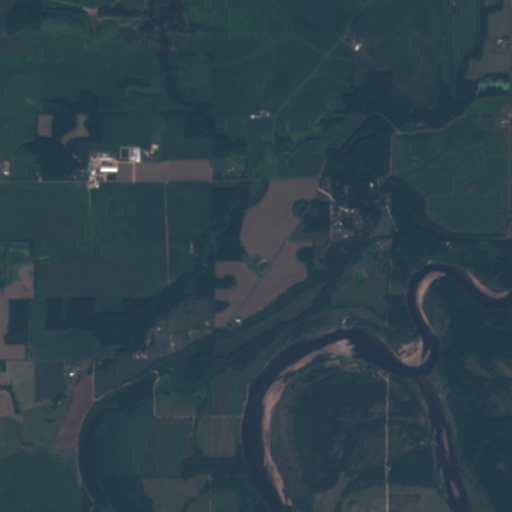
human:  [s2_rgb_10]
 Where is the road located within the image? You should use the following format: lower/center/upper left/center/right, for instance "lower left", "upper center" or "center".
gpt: There is no road in the image.